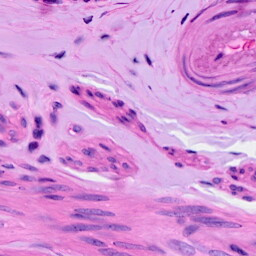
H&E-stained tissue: Ovarian